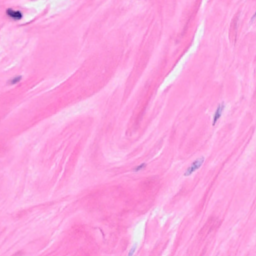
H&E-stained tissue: Breast